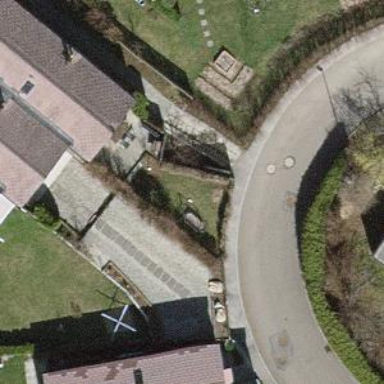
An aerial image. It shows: Residential garden.